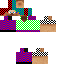
A male human skin with medium skin, wearing brown long hair dressed in a blue hoodie and red pants, featuring a closed mouth.